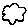
Label: cloud